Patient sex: F
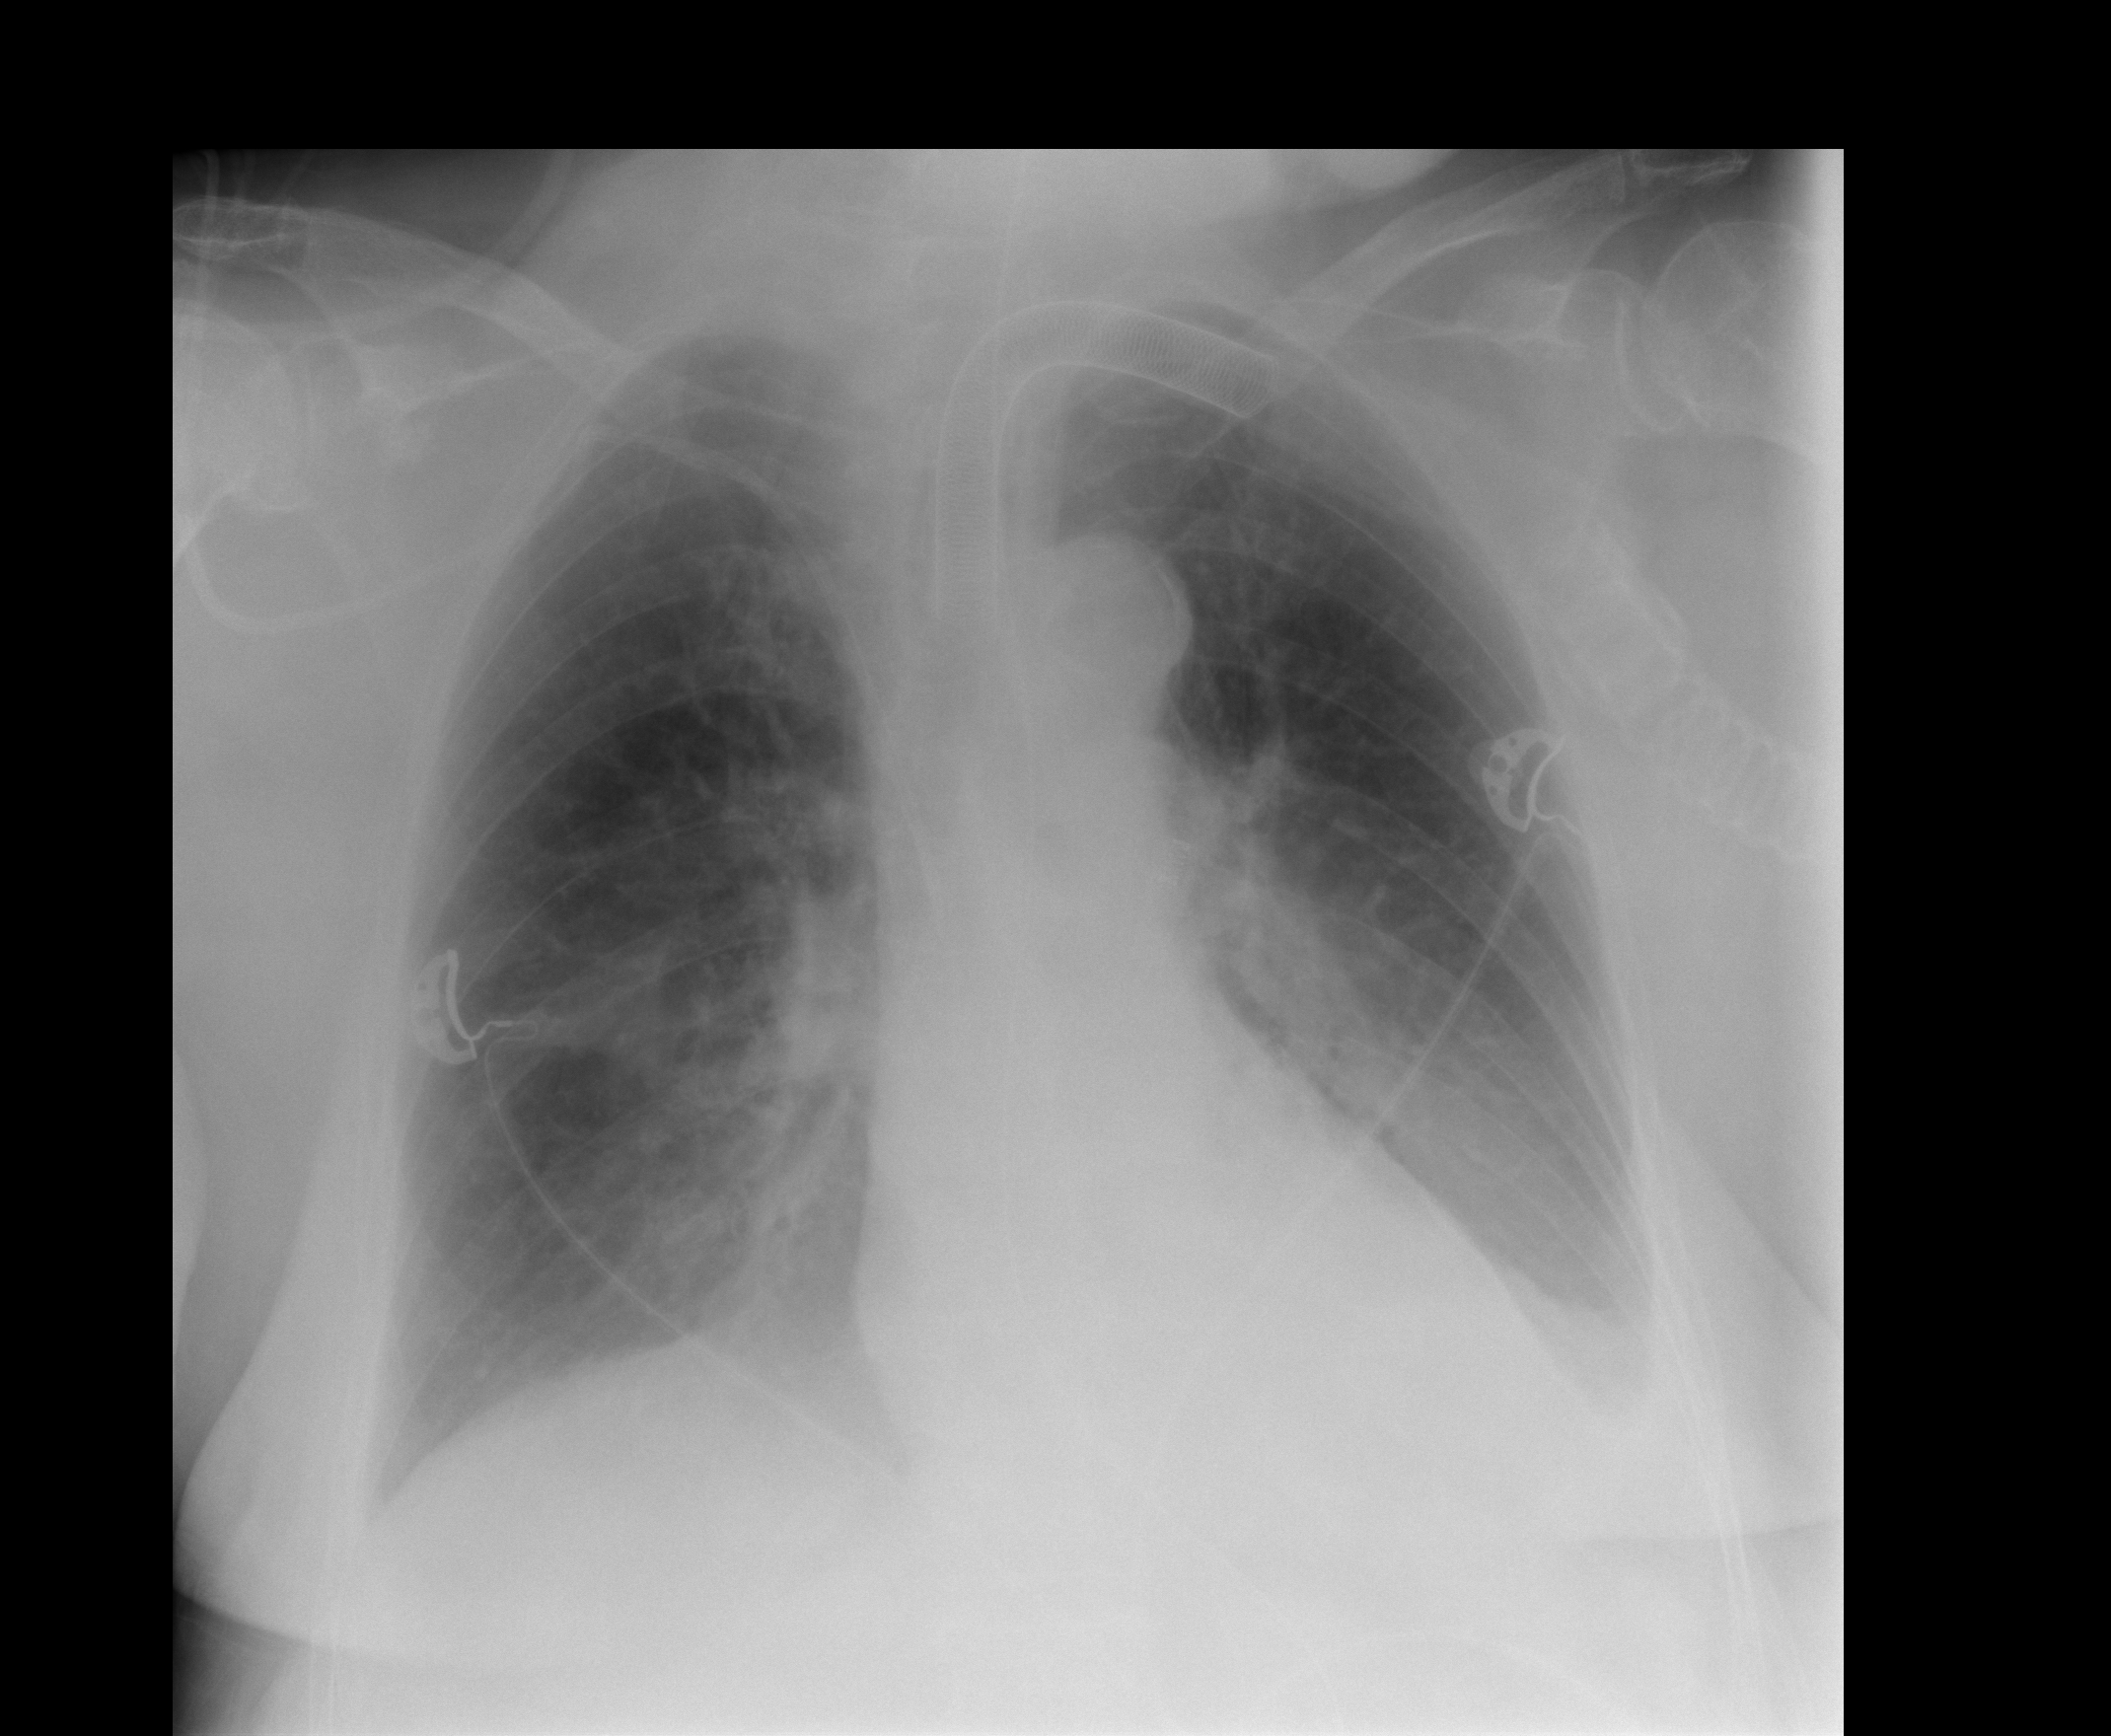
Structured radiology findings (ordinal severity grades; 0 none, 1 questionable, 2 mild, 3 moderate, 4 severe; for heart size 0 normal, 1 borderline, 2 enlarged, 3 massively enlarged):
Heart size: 0
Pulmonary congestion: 0
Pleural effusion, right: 2
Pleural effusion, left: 3
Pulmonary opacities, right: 0
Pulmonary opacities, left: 1
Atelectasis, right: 0
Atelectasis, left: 2